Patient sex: M
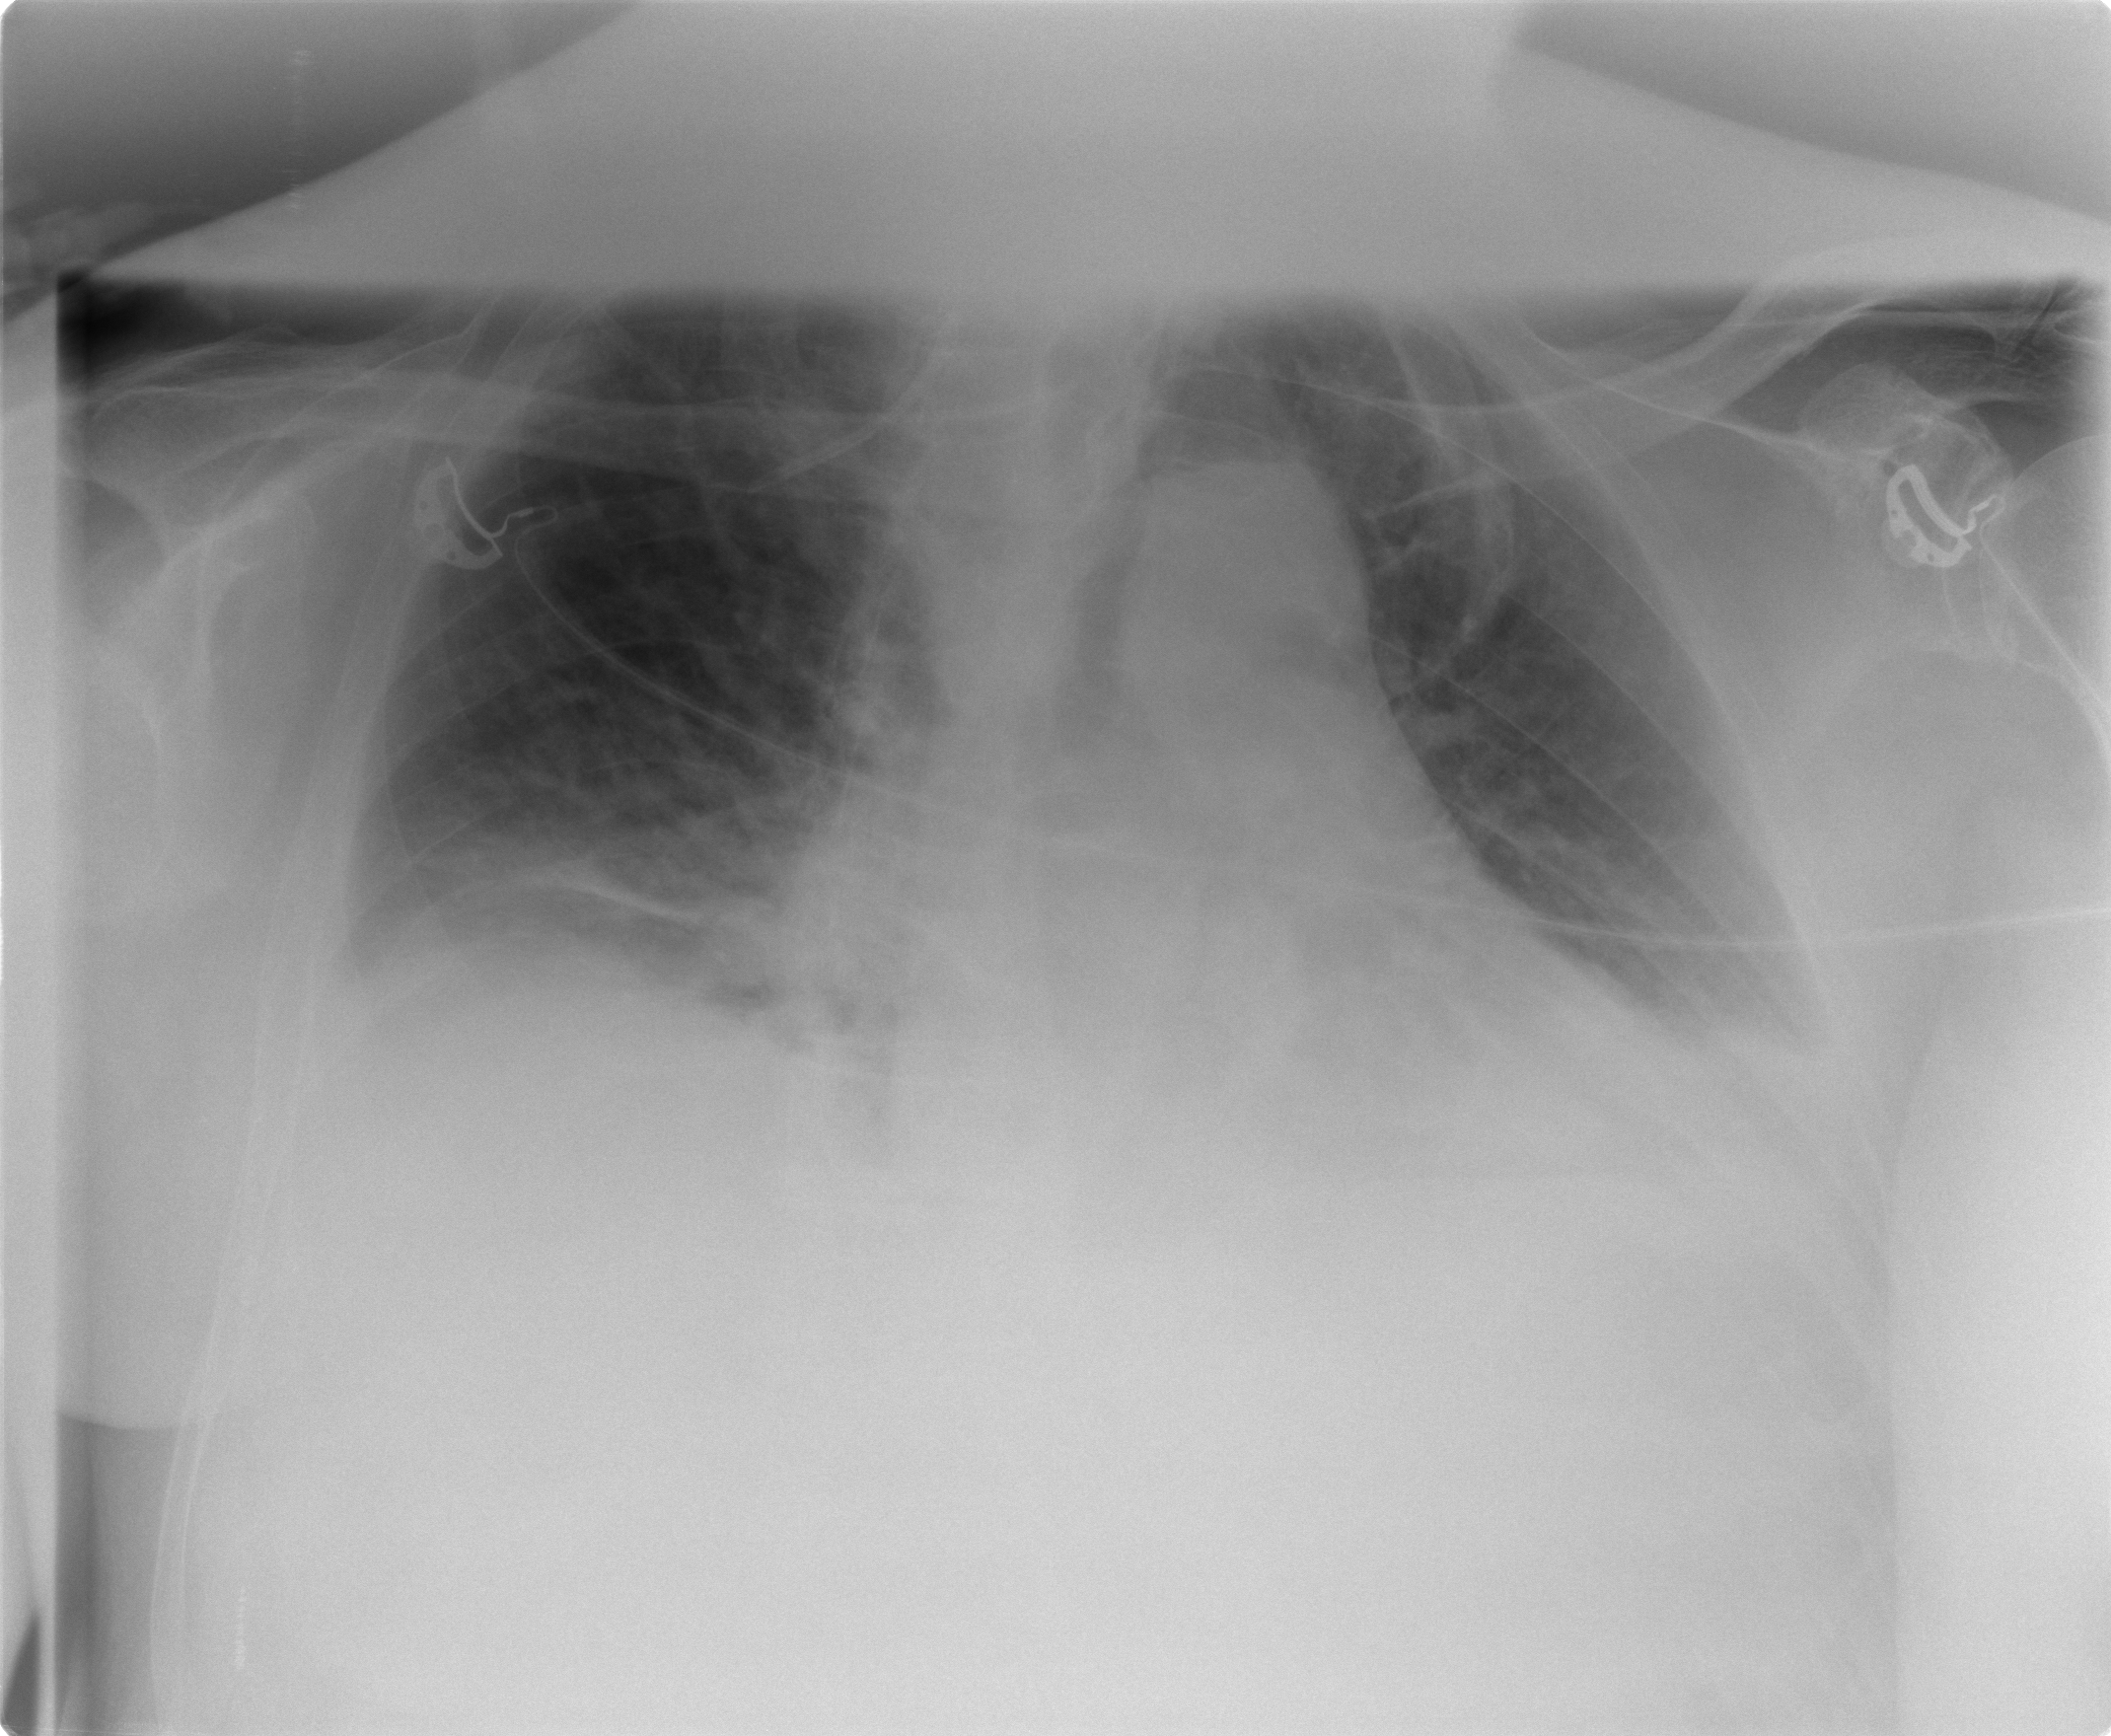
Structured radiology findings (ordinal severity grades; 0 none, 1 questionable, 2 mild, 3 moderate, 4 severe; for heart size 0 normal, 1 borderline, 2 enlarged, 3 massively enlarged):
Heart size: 1
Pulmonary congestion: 2
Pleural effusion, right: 2
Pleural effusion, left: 2
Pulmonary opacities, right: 2
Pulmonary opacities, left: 2
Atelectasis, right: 2
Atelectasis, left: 0